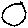
Label: circle